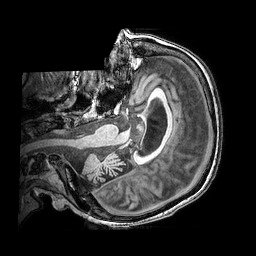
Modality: T1w
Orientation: axial
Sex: female
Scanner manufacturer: philips
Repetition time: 0.0083 s
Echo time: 0.00387 s